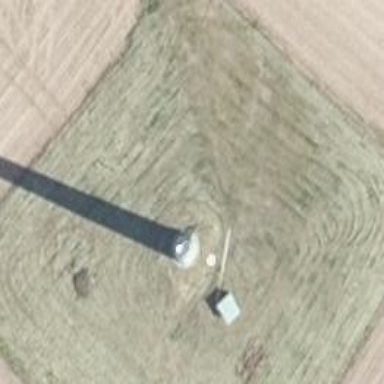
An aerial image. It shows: Wind power generator.